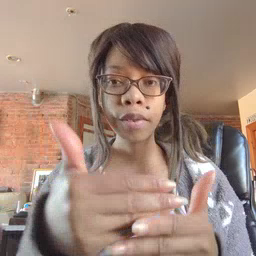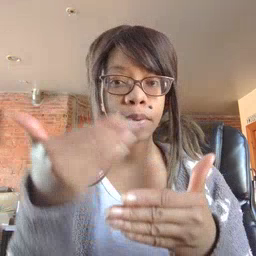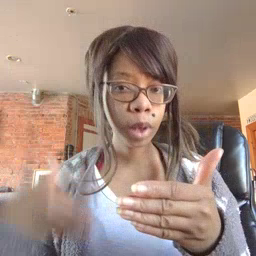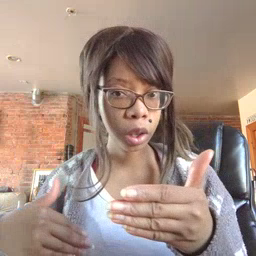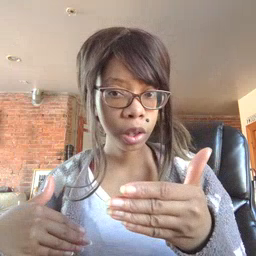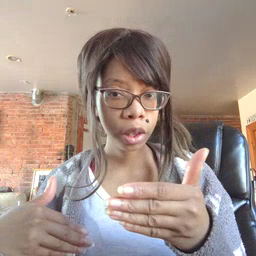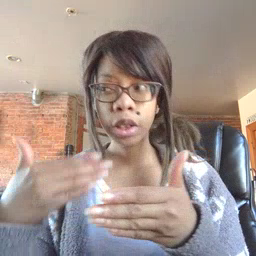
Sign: before